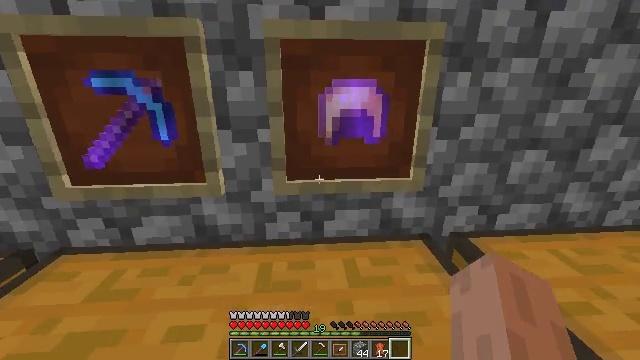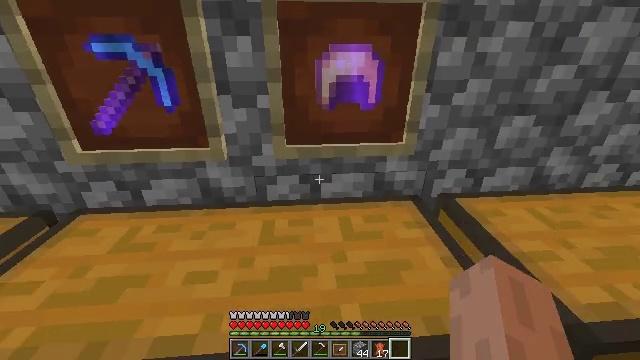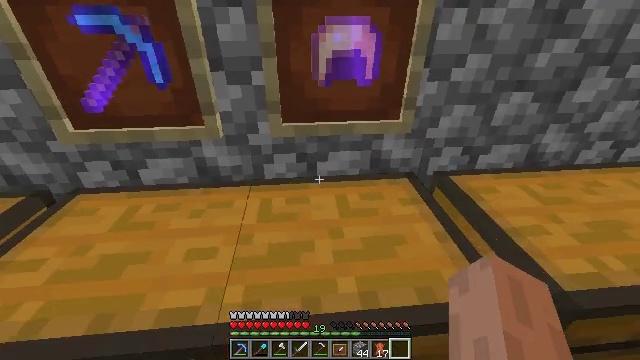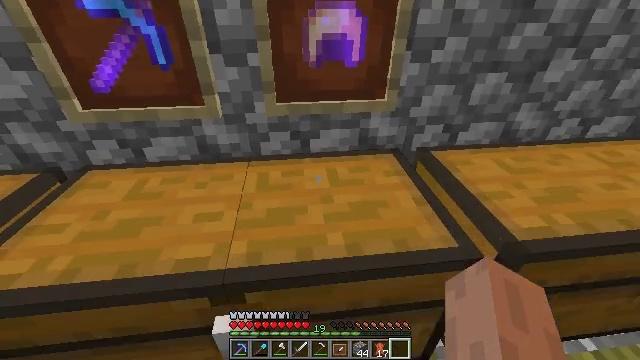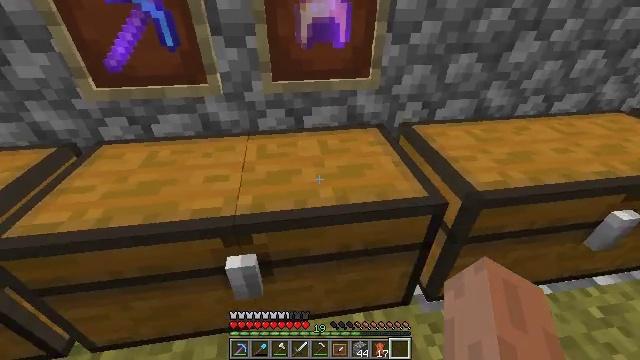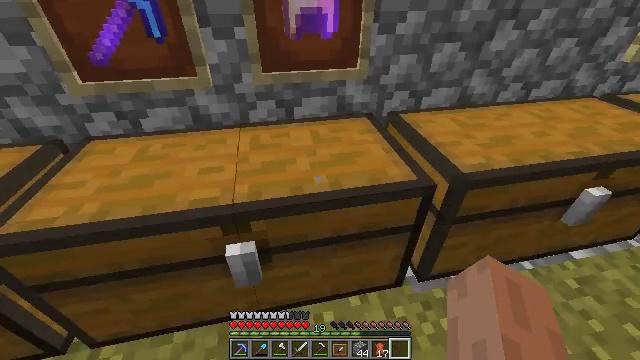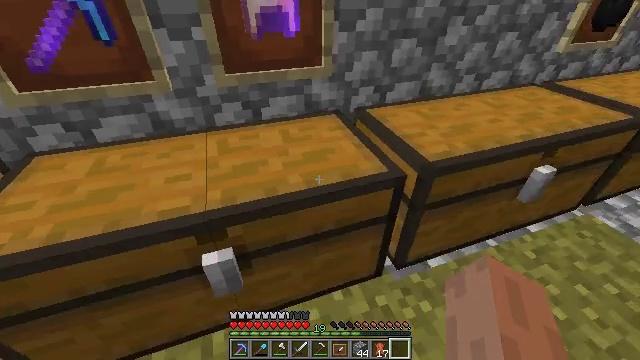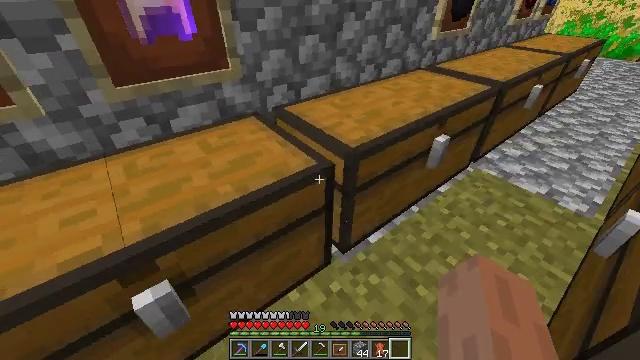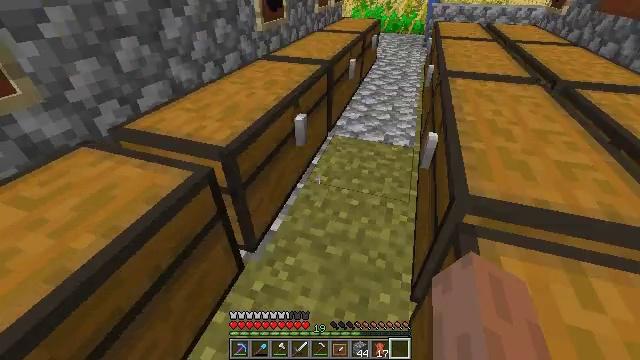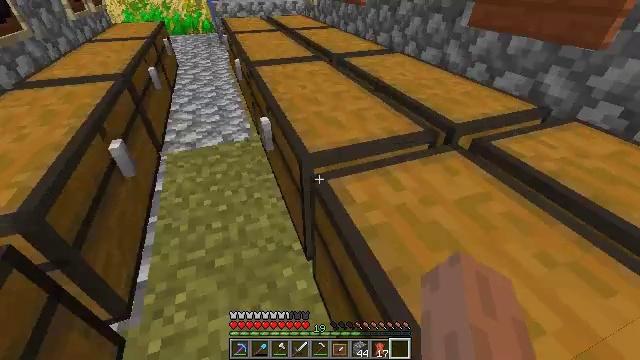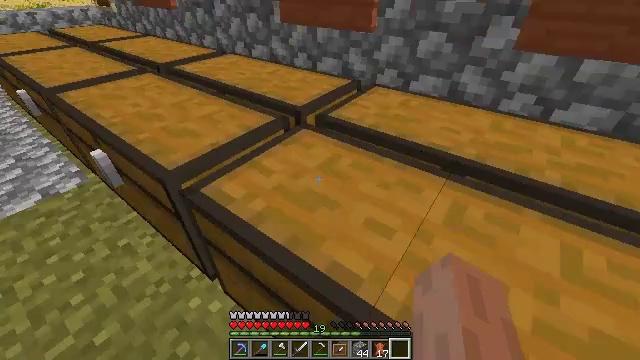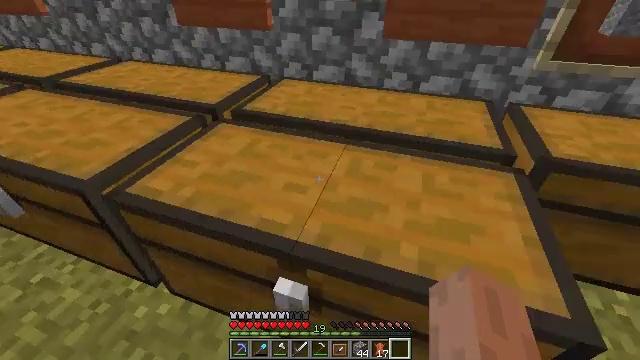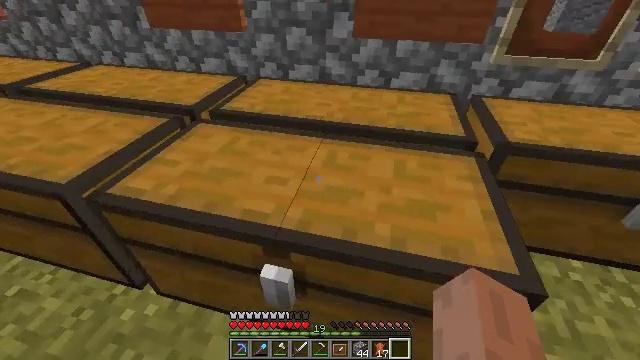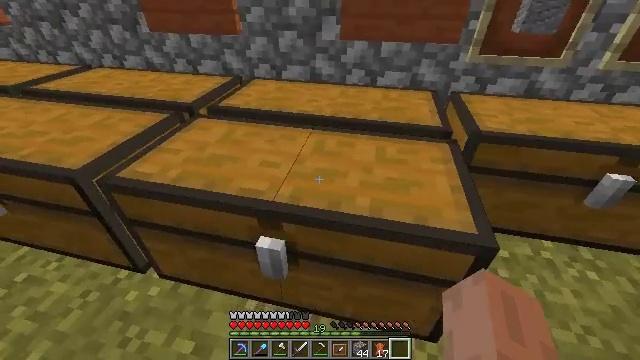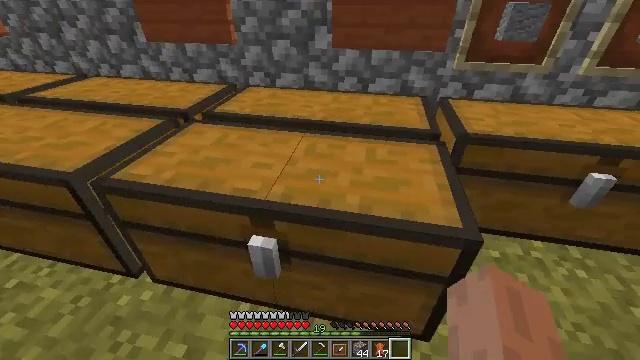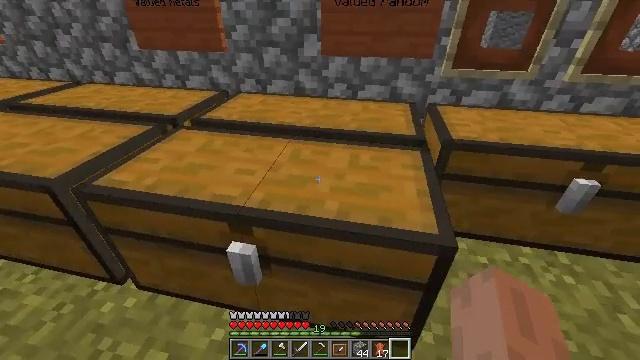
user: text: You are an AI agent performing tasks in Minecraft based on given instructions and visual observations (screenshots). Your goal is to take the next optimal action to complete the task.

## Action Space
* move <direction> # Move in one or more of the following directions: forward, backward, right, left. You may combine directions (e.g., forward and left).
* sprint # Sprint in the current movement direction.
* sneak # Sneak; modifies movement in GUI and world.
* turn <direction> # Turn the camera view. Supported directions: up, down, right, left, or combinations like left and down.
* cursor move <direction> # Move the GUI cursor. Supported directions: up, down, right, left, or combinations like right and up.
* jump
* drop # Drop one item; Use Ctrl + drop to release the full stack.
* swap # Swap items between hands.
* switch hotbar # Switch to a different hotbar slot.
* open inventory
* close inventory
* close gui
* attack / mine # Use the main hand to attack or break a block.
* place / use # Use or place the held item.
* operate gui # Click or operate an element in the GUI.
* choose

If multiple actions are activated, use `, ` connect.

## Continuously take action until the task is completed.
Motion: motion action
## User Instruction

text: Break the acacia wall sign to collect it.
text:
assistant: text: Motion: move back, turn down
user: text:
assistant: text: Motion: move back, turn down
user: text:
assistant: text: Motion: move back, turn right and down
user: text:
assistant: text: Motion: move back, turn right and down
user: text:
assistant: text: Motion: turn right and down
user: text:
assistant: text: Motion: turn right
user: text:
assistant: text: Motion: turn right
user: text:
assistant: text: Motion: move back, turn right
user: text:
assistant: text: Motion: move back, turn right
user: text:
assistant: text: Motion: move back, turn right
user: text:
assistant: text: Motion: move back, turn right
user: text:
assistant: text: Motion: move back, turn right
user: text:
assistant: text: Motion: turn right and up
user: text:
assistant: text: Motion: turn up
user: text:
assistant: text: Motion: move right, turn up
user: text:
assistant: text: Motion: move right, turn up
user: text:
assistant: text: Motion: move right, turn up
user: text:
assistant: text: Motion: turn left and up
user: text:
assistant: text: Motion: turn left and up
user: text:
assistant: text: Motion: move forward
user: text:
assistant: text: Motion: move forward
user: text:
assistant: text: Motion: move forward
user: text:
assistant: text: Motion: move forward
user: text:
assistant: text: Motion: use / place
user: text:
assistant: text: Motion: use / place
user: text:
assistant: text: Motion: use / place
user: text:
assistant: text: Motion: no_op
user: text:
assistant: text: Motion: no_op
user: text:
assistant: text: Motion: open gui
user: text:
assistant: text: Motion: no_op